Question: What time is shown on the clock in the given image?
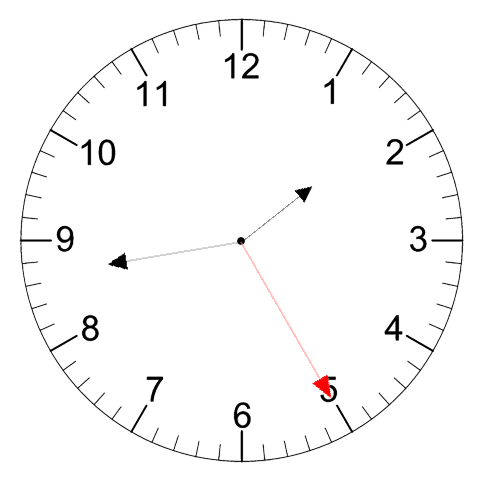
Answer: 01:43:25